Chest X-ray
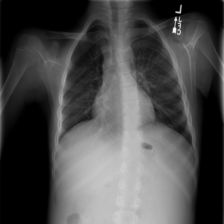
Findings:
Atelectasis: negative
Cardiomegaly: negative
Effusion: negative
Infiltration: negative
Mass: negative
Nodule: negative
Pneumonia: negative
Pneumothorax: negative
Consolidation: negative
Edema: negative
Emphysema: negative
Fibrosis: negative
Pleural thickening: negative
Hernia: negative